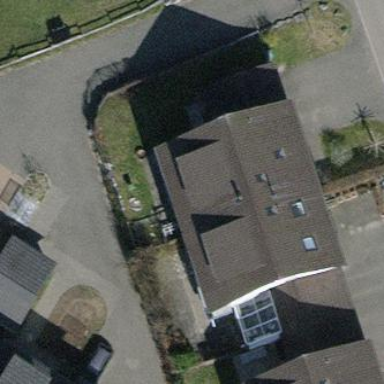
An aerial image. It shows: Terrace building.